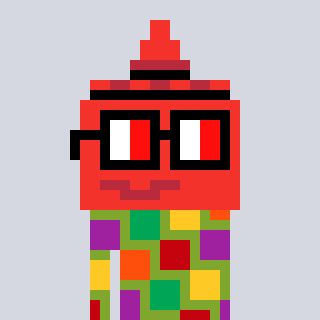
a pixel art character with square glasses with black frames and red eyes, a ketchup-shaped head and a slimegreen-colored body on a cool background